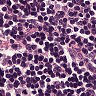
Metastatic tissue present: no